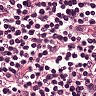
Metastatic tissue present: no